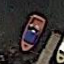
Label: civil